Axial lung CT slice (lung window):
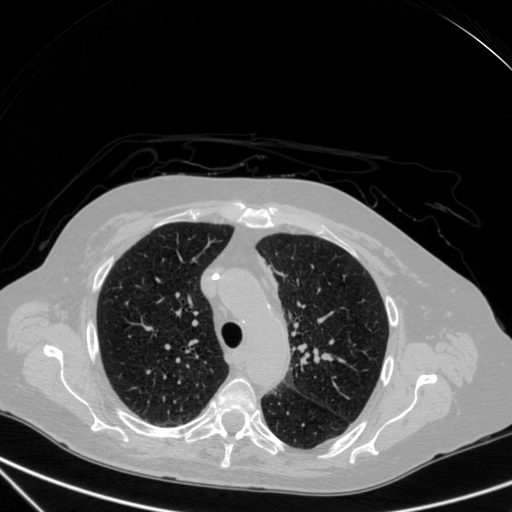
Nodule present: yes
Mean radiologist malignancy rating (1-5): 3.5